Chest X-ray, PA view. Patient: 53 years old, sex M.
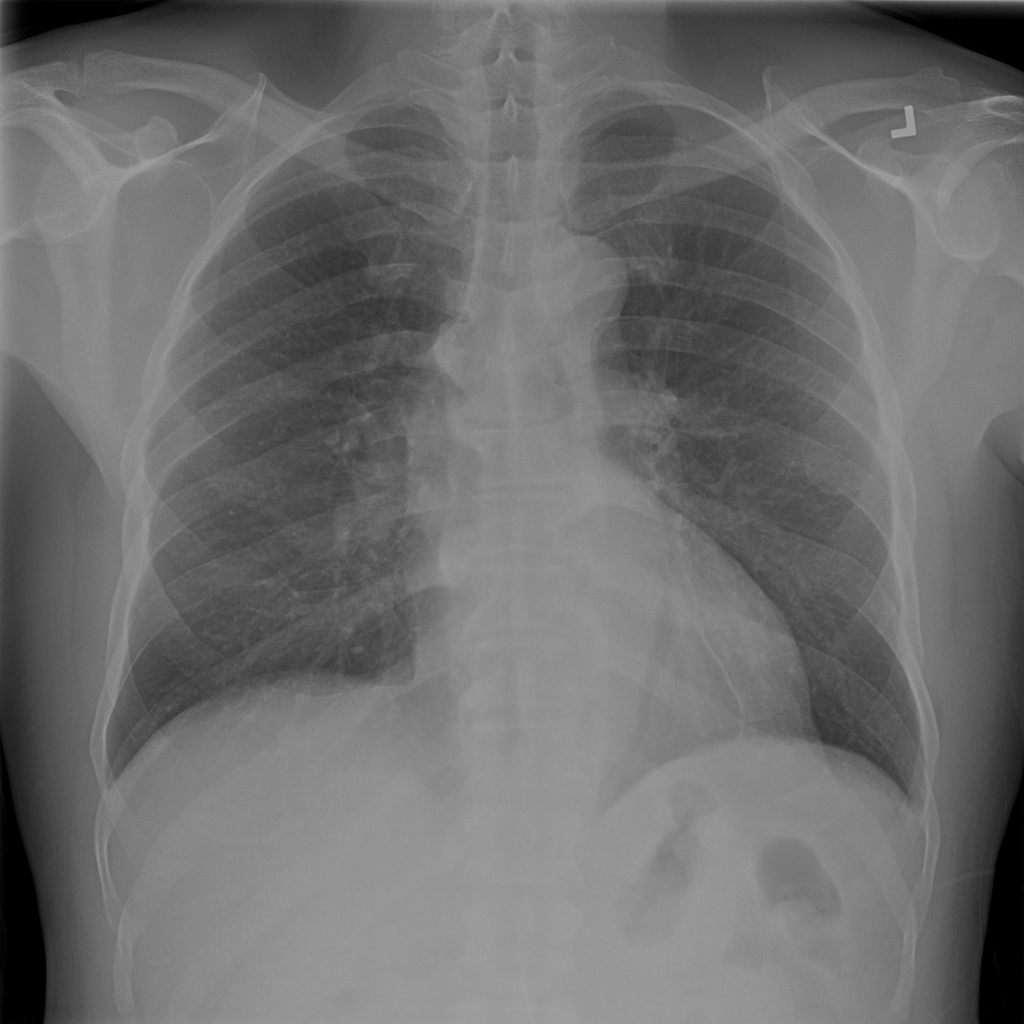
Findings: Atelectasis